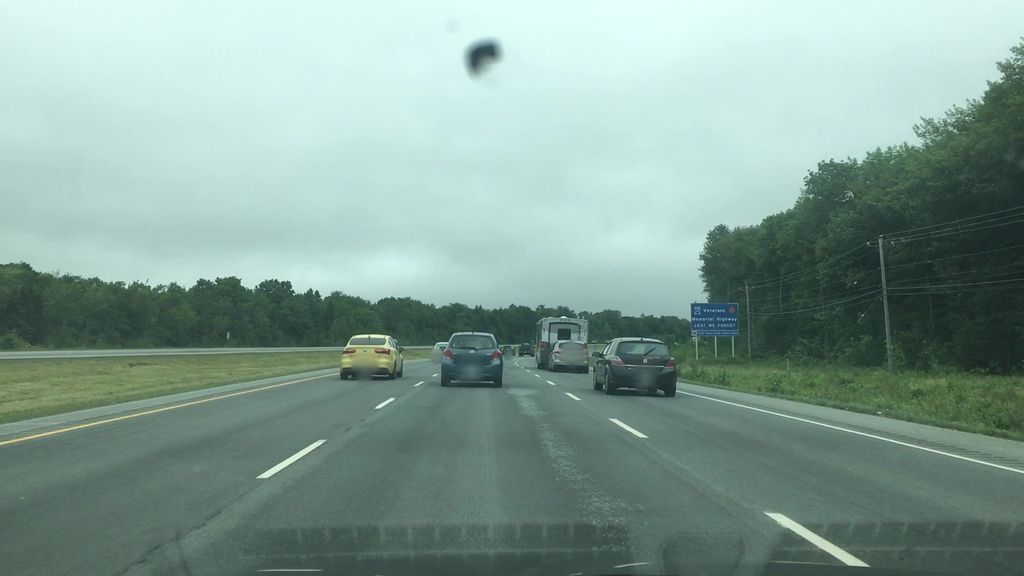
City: halifax